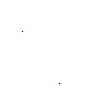
Particle: kaon